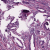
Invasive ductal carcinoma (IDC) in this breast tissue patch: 1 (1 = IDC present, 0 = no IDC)